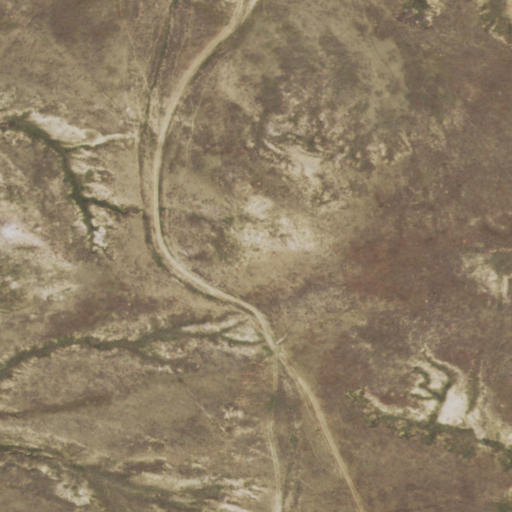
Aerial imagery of mountain in Wyoming named Funny Rock containing only grassland